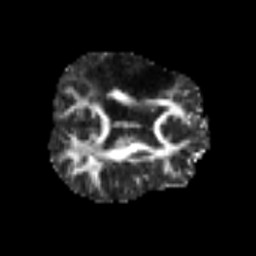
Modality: FA
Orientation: axial
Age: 54
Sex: male
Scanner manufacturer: siemens
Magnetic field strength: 3 T
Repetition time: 5.6 s
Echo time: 0.082 s